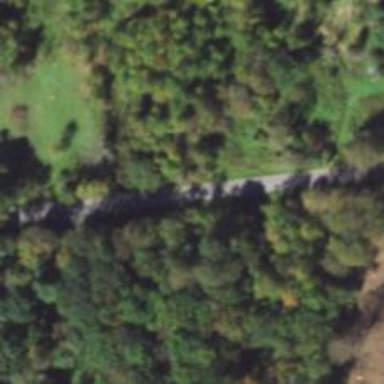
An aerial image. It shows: Unclassified road.